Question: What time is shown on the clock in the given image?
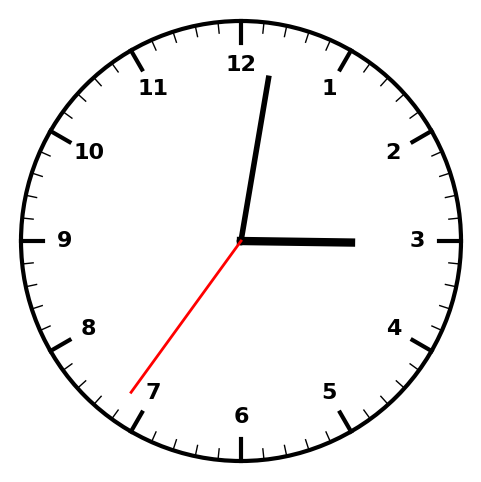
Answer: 03:01:36